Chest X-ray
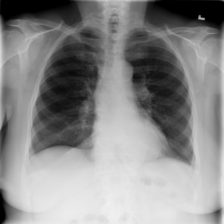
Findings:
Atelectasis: negative
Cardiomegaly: negative
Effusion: negative
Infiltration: positive
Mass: negative
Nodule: negative
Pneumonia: negative
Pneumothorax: negative
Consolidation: negative
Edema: negative
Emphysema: negative
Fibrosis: negative
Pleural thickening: negative
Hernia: negative